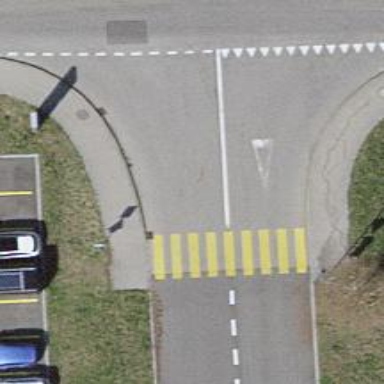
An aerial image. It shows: Marked zebra crossing on the road.